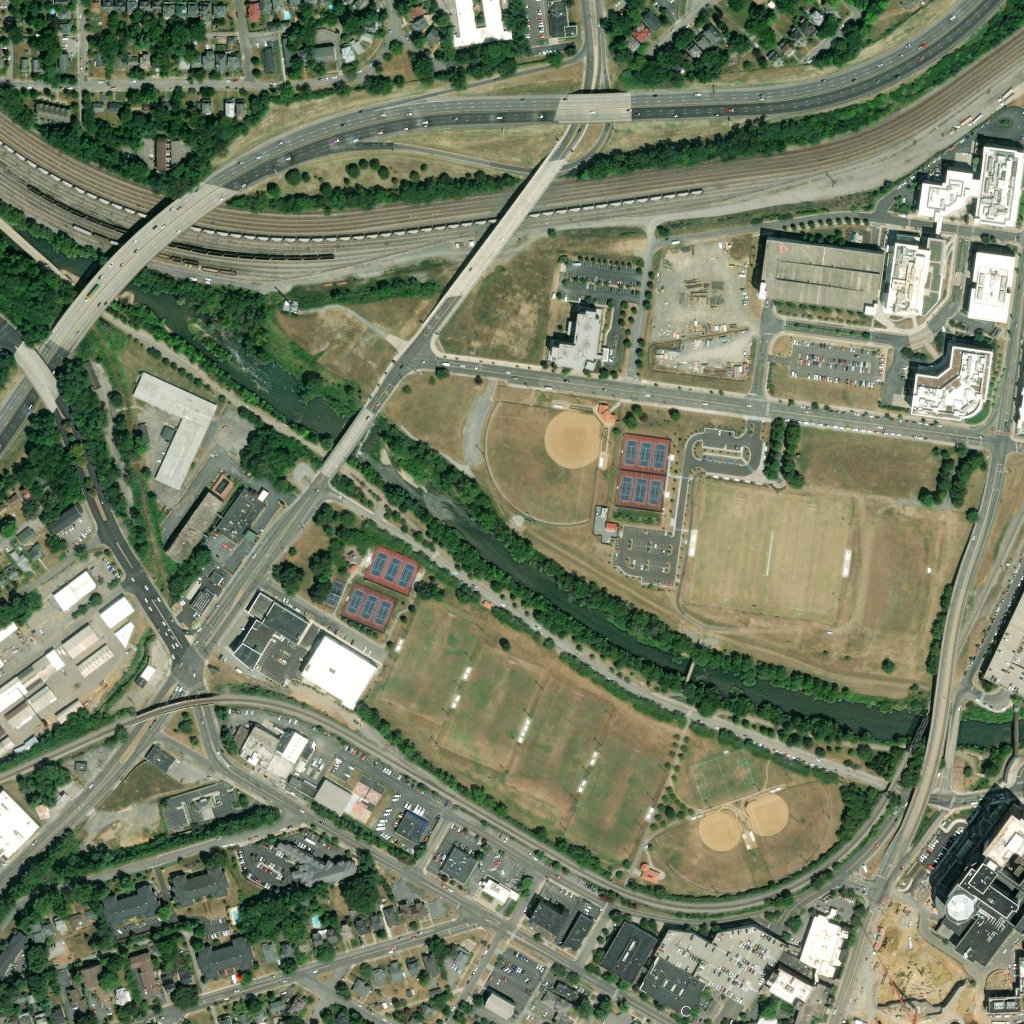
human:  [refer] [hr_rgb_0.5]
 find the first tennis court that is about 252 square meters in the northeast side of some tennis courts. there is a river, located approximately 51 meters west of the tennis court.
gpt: <box>[[38, 55, 40, 57, 0]]</box>

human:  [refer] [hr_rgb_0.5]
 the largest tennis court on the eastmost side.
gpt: <box>[[60, 42, 65, 50, 0]]</box>

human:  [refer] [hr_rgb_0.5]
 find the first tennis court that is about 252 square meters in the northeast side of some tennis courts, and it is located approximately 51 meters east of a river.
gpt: <box>[[38, 55, 40, 57, 0]]</box>